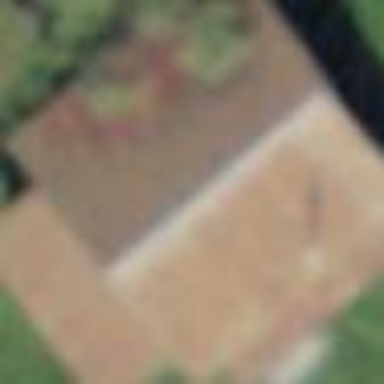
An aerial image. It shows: Barn.